高一 · 立体几何学
考查下列两个命题, 在 “ \$ \qquad \$ ”处都缺少同一个条件，补上这个条件使其构成真命题(其中 $a 、 b$为不同的直线， $\alpha 、 \beta$ 为不重合的平面), 则此条件为 \$ \qquad \$
(1)

(2) $\left.\quad \begin{array}{l}a / / b \\ \end{array}\right\} \Rightarrow a / / \alpha$.
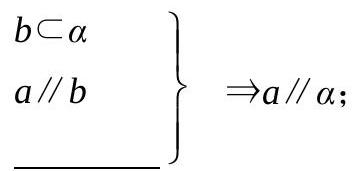
答案: $a \nmid \alpha \quad a \Varangle \alpha$
解析: 根据线面平行的判定定理知, (1)处横线上应填 $a \nmid \alpha$; (2)处横线上应填 $a \Varangle \alpha$.